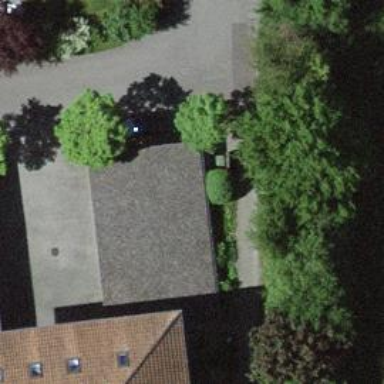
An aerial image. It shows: Carport building.